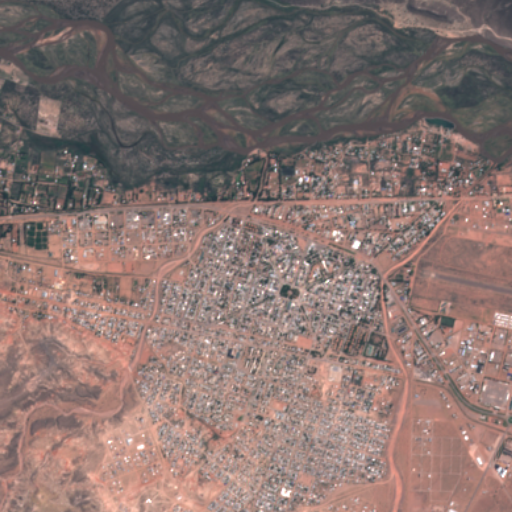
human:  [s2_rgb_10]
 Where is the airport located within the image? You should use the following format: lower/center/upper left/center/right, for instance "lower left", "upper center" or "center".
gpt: The airport is located in the center right of the image.
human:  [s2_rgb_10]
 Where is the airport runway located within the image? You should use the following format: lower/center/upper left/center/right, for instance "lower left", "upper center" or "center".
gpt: The airport runway is located in the center right of the image.
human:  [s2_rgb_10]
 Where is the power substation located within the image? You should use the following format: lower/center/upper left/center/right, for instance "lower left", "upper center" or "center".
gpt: The power substation is located in the center of the image.
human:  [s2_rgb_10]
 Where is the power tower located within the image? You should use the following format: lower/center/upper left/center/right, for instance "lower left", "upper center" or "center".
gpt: The power tower is located in the lower right of the image.
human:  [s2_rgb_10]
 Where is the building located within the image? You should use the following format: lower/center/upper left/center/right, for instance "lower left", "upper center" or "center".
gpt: There is no building in the image.